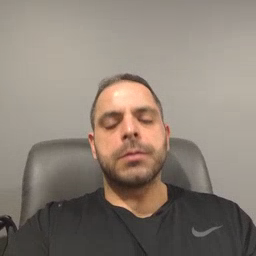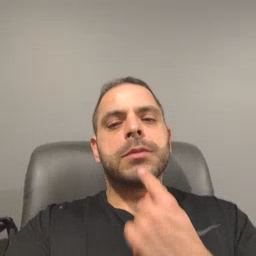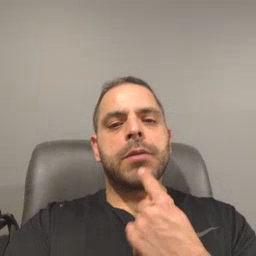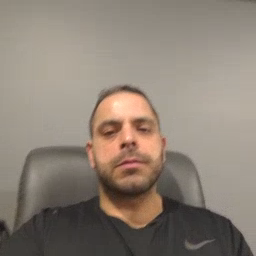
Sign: say